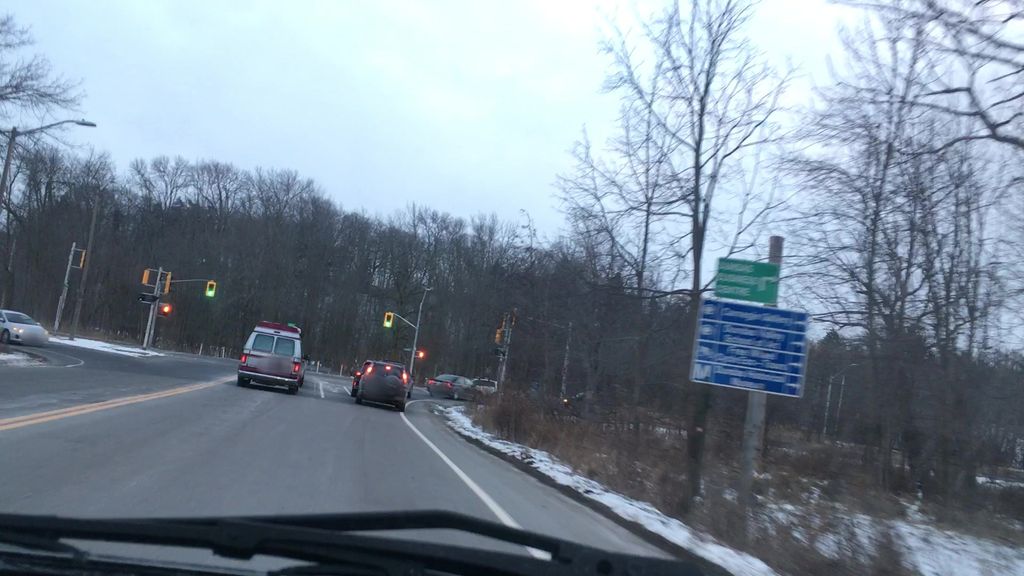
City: hamilton